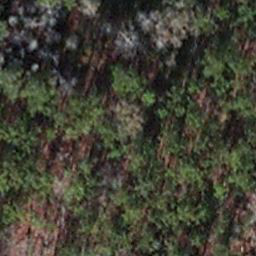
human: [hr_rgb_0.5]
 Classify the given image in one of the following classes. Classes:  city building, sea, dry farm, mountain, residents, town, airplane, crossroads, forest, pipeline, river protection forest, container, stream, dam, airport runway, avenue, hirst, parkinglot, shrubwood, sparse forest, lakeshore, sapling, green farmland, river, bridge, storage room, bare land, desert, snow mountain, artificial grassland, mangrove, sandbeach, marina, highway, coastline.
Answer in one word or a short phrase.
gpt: sapling